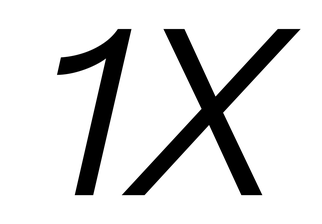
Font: InstrumentSans-Italic_Italic